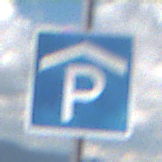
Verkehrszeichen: Parkhaus
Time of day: Midday
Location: Outdoor (Nature)
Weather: PartlyCloudy
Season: NotSpecified
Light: Natural